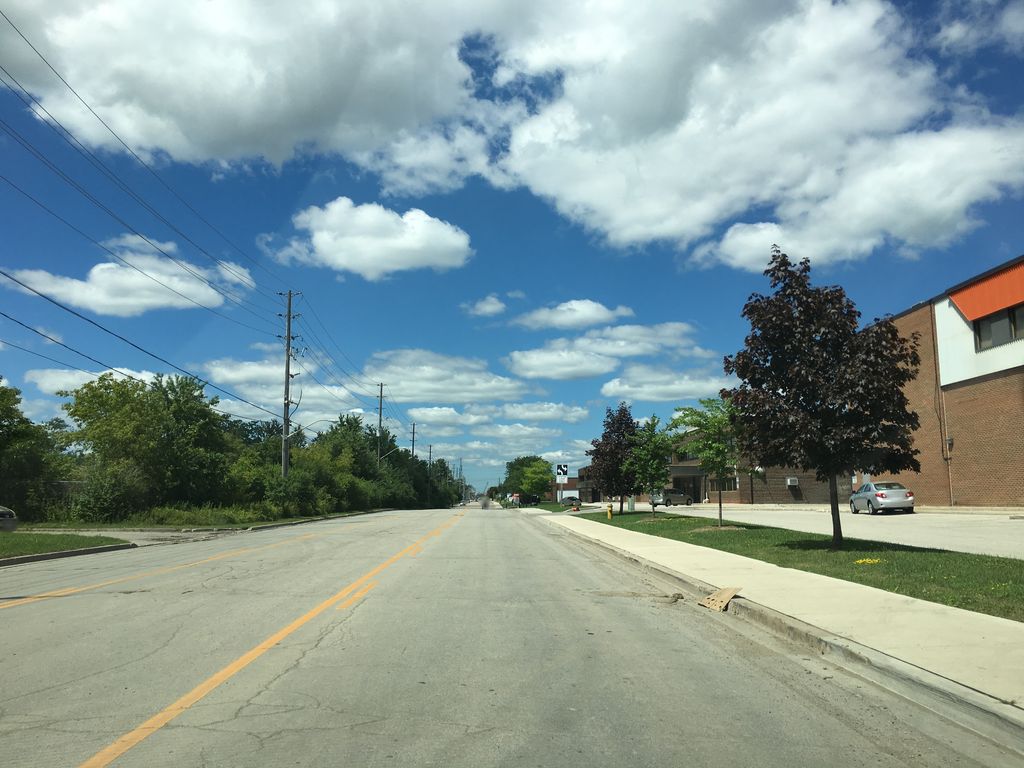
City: toronto